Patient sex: M
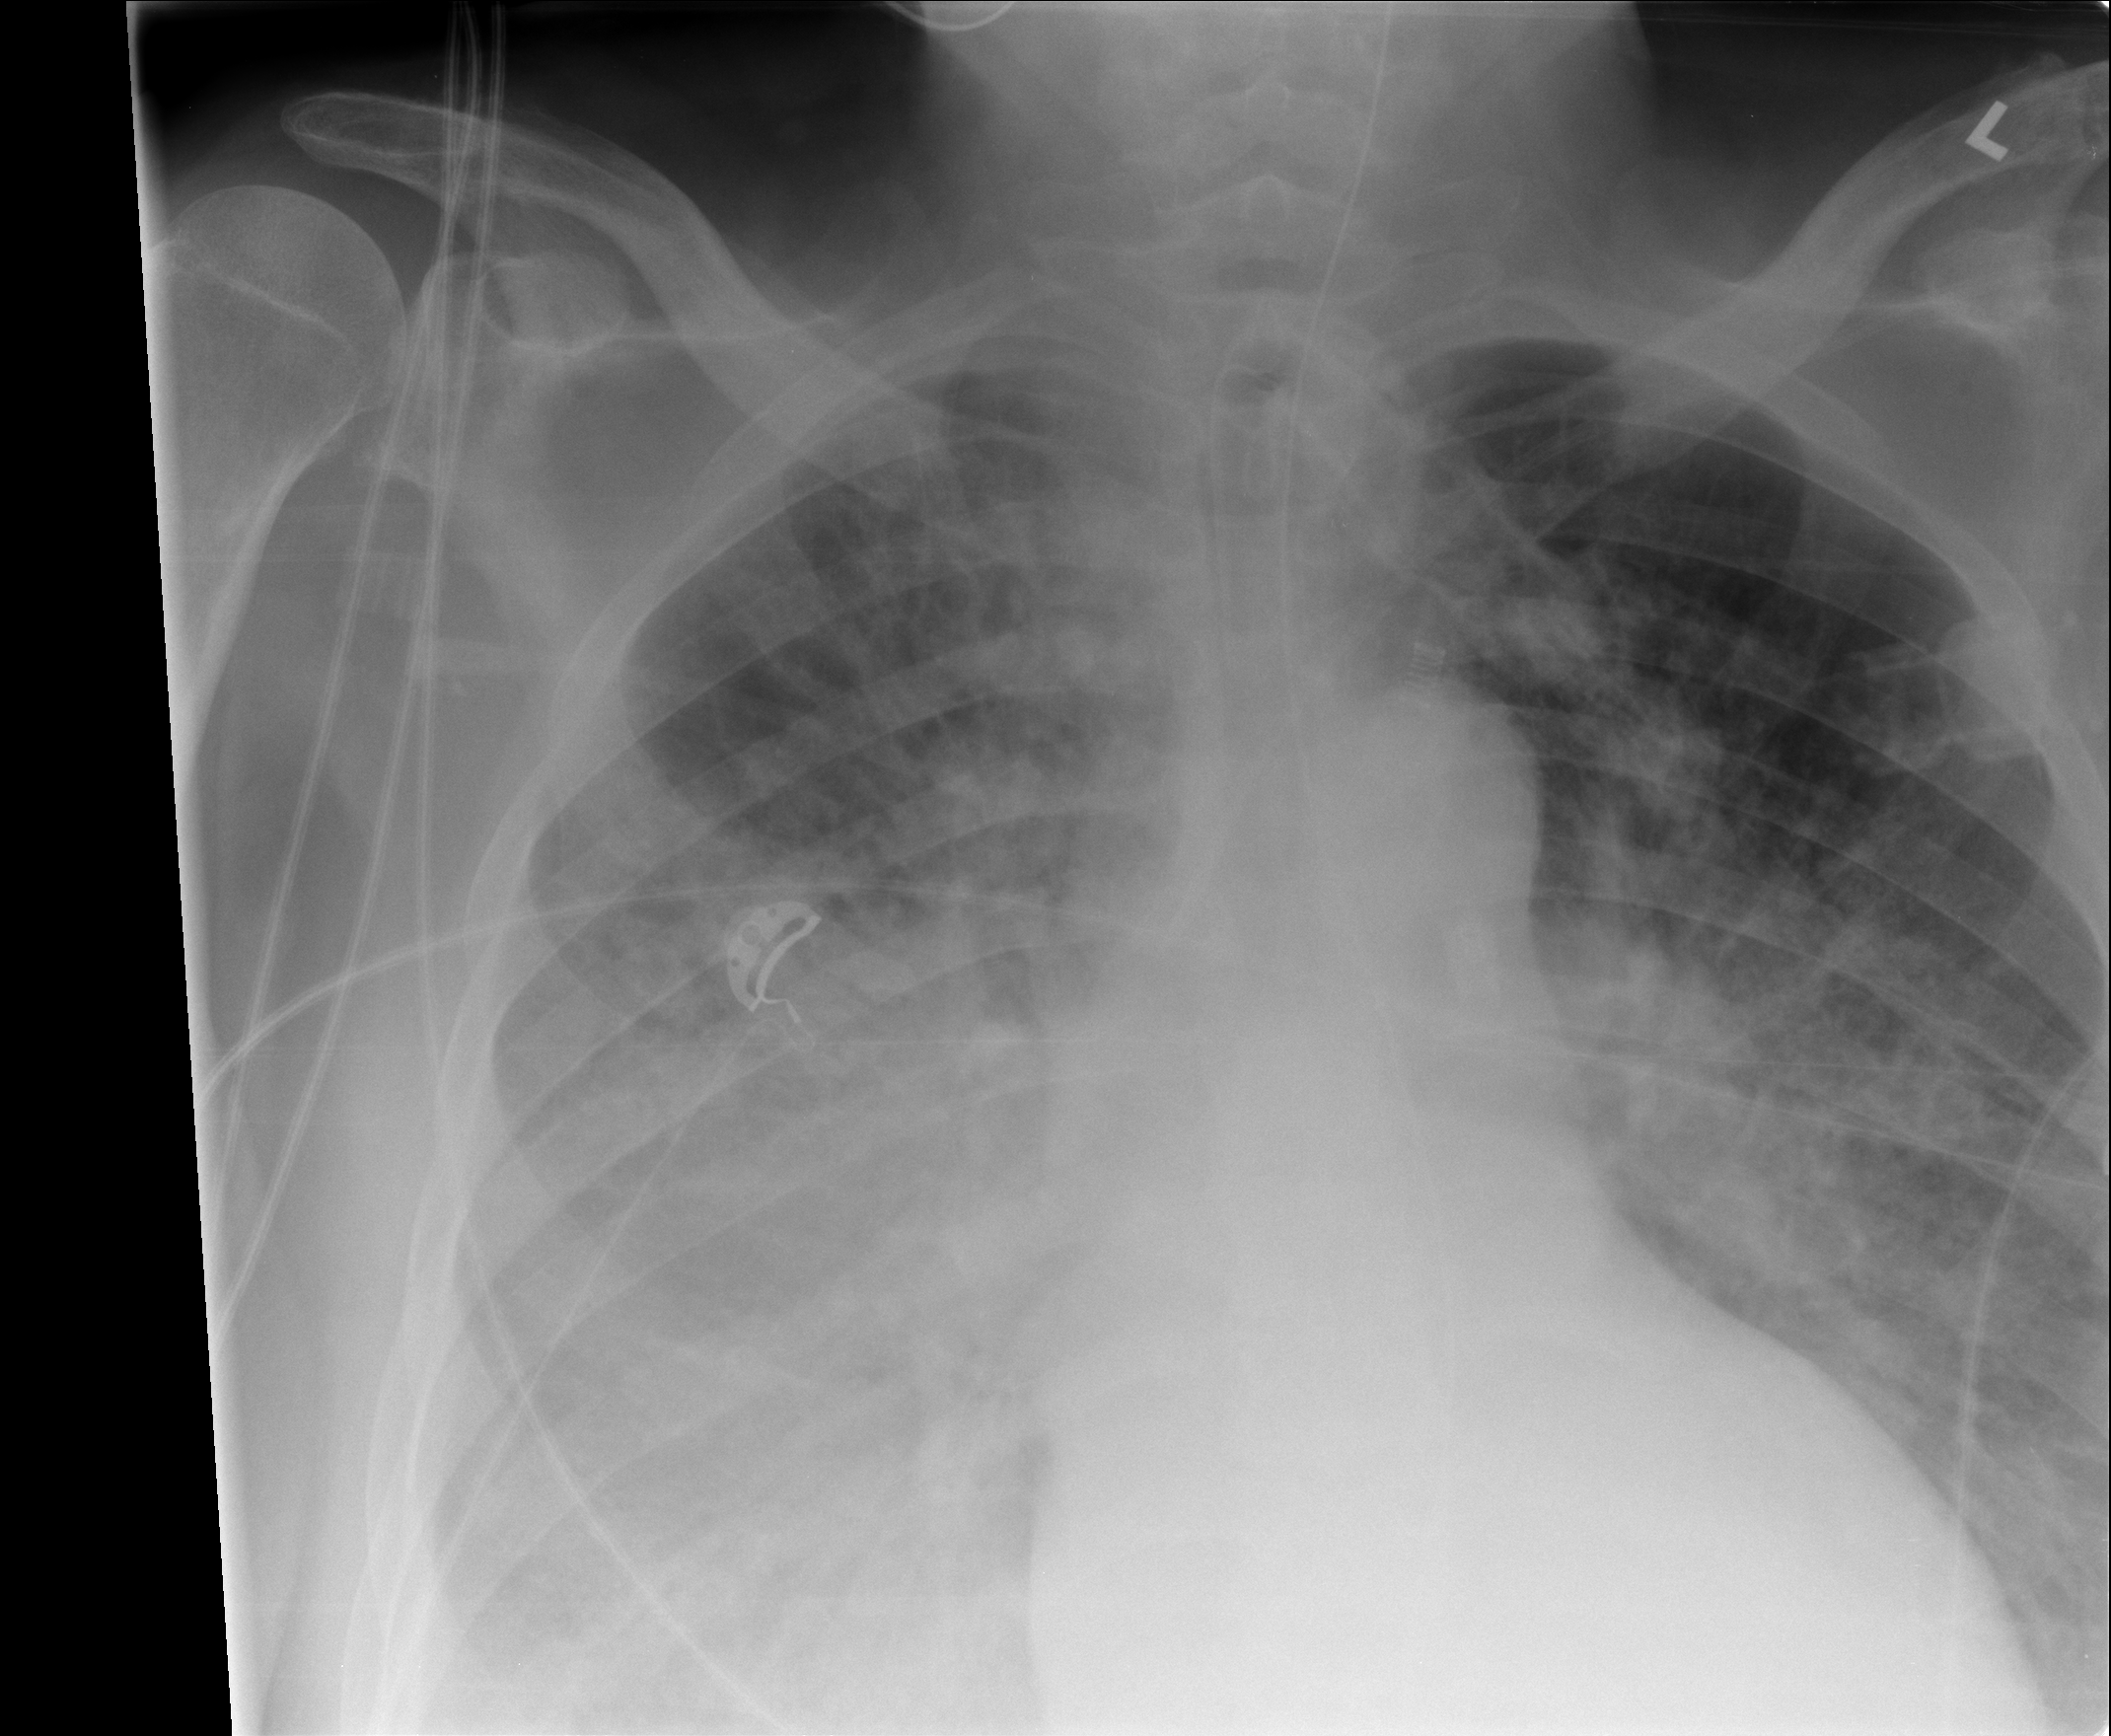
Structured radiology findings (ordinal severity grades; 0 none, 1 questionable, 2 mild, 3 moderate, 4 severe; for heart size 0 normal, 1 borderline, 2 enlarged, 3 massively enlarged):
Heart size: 2
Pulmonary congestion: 3
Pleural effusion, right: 3
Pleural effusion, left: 2
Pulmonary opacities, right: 4
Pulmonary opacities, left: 3
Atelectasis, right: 3
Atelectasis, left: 2